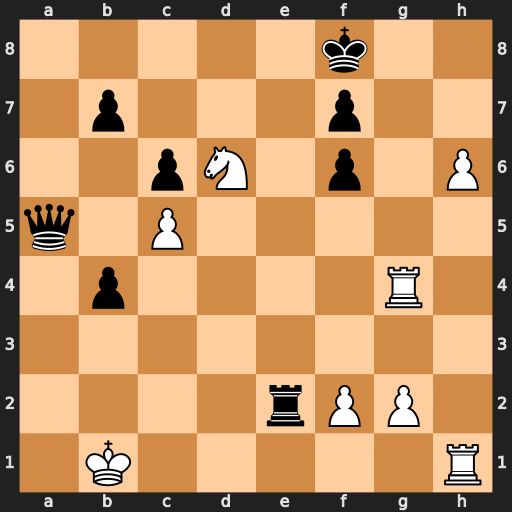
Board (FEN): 5k2/1p3p2/2pN1p1P/q1P5/1p4R1/8/4rPP1/1K5R
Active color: w
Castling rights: -
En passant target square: -
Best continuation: Rg8+ Ke7 Re8+ Kd7 Rxe2